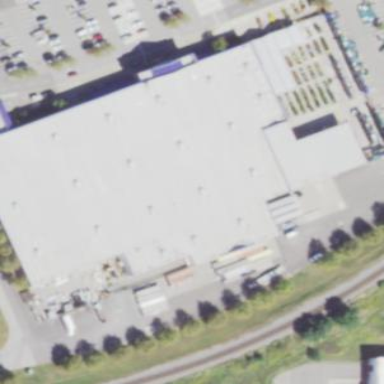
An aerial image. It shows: Retail building.